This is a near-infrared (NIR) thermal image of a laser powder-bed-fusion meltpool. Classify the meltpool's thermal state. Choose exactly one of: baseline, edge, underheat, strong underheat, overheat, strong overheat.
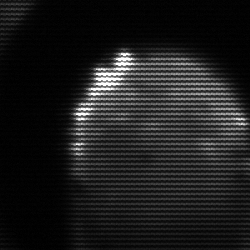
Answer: edge